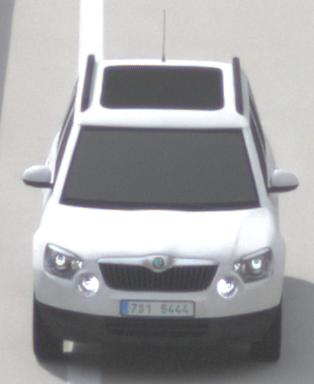
Make: Skoda
Model: Yeti 1.2 TSI
Detailed model: Yeti
Model produced from: 2009/11
Model produced until: 2011/10
Doors: 5
Color: white
Road condition: dry road
Daytime: morning or afternoon
Contrast: low contrast